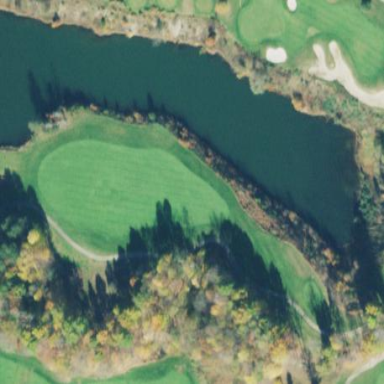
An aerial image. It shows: Golf fairway surrounded by grass.